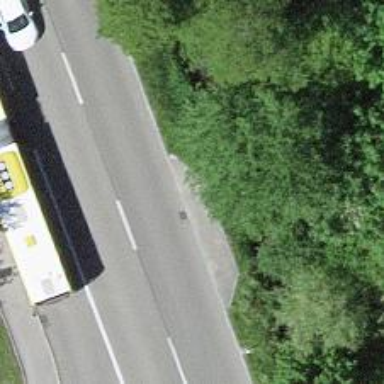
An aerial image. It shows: Bus stop with platform for public transport.